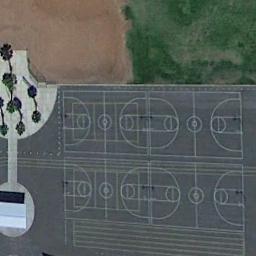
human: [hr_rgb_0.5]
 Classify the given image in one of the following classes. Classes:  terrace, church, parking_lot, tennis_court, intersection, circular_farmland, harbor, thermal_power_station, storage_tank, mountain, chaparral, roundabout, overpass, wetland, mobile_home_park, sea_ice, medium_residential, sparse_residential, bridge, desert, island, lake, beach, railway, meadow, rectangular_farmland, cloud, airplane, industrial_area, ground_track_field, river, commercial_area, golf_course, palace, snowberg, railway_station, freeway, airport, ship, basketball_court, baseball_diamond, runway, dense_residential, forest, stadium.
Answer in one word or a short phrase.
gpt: basketball_court